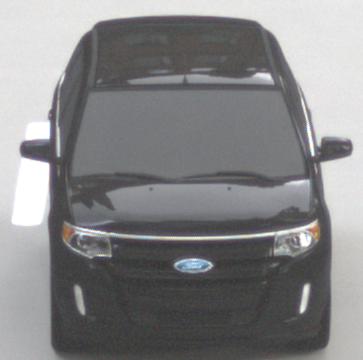
Make: Ford
Model: Edge
Detailed model: Gen. 1 Facelift
Model produced from: 2010
Model produced until: 2015
Doors: 5
Color: black
Road condition: dry road
Daytime: morning or afternoon
Contrast: low contrast